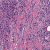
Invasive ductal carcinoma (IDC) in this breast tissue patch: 0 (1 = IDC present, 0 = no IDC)